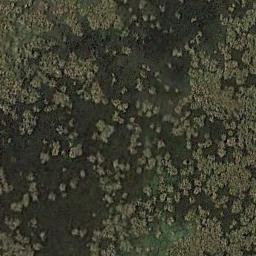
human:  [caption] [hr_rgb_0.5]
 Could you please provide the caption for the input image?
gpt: Many waters of different sizes are surrounded by wetlands .

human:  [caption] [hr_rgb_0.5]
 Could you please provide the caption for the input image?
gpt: The river surface in a wetland is covered with brown trivial plants .

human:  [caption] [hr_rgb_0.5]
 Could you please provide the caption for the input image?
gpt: The wetland consists of dry plants and water .

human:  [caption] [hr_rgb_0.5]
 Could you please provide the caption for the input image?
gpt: Half of the area in this wetland is bare land .

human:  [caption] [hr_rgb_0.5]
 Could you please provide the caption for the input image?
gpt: There are many water areas of different sizes on the wetland .